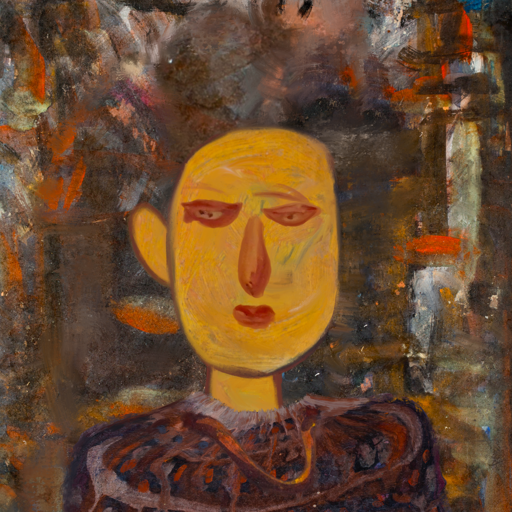
Background: GypsyQueen, Head And Neck Front: After_Raid, Face Front: Pious_Lady, Bust: Hypocrite, Hair Front: Blank, Head Accessory: Blank, Second Necklace: Comrade, Necklace: Blank, Baby: Blank